Question: What I want my app to do is to calculate an average and display it in a TextView.
I have a layout with two buttons (button0 and button1) and six TextViews. When I press one of the buttons, my app gets the count of the number of clicks it is pressed, and the same thing with the other button. And it also gets the count of the total number of clicks the two buttons are pressed. So if I divide the number of clicks button0 is pressed by the number of total clicks the two buttons are pressed and I multiply it by 100, I get the percentage clicks that button is pressed.
So this is the code:
'''
Button button0, button1;
int click_button0, click_button1;
@Override
public View onCreateView(LayoutInflater inflater, ViewGroup container,
Bundle savedInstanceState) {
View view = inflater.inflate(R.layout.fragment_fragment1, container, false);
final TextView times_0_tv = (TextView) view.findViewById(R.id.times_0);
final TextView percentage_0_tv = (TextView) view.findViewById(R.id.percentage_0);
final TextView times_1_tv = (TextView) view.findViewById(R.id.times_1);
final TextView percentage_1_tv = (TextView) view.findViewById(R.id.percentage_1);
final TextView total_clicks_tv = (TextView) view.findViewById(R.id.total_clicks);
button0 = (Button) view.findViewById(R.id.button0);
button1 = (Button) view.findViewById(R.id.button1);
button0.setOnClickListener(new View.OnClickListener() {
@Override
public void onClick(View v) {
click_button0 = click_button0 + 1;
total_clicks = click_button0 + click_button1;
total_clicks_tv.setText(String.valueOf(total_clicks));
if (click_button0 == 1) {
Toast.makeText(getActivity(), "Number 0 has apperared 1 time", Toast.LENGTH_SHORT).show();
} else {
Toast.makeText(getActivity(), "Number 0 has apperared " + click_button0 + " times", Toast.LENGTH_SHORT).show();
}
times_0_tv.setText(String.valueOf(click_button0));
times_1_tv.setText(String.valueOf(click_button1));
}
});
button1.setOnClickListener(new View.OnClickListener() {
@Override
public void onClick(View v) {
click_button1 = click_button1 + 1;
total_clicks = click_button0 + click_button1;
total_clicks_tv.setText(String.valueOf(total_clicks));
if (click_button1 == 1) {
Toast.makeText(getActivity(), "Number 1 has apperared 1 time", Toast.LENGTH_SHORT).show();
} else {
Toast.makeText(getActivity(), "Number 1 has apperared " + click_button1 + " times", Toast.LENGTH_SHORT).show();
}
times_0_tv.setText(String.valueOf(click_button0));
times_1_tv.setText(String.valueOf(click_button1));
}
});
times_0_tv.addTextChangedListener(new TextWatcher() {
@Override
public void beforeTextChanged(CharSequence s, int start, int count, int after) {
}
@Override
public void onTextChanged(CharSequence s, int start, int before, int count) {
}
@Override
public void afterTextChanged(Editable s) {
String times0String = times_0_tv.getText().toString();
String times1String = times_1_tv.getText().toString();
String totaltimesString = total_clicks_tv.getText().toString();
// convert the String into a double
if (times0String.length() > 0) {
click_button0 = (int) Double.parseDouble(times0String);
}
if (times1String.length() > 0) {
click_button1 = (int) Double.parseDouble(times1String);
}
if (totaltimesString.length() > 0) {
total_clicks = (int) Double.parseDouble(totaltimesString);
}
// calculate re
double percent0calc = calc_percent0();
// set the label for re1Text
percentage_0_tv.setText(Double.toString(percent0calc));
}
});
times_1_tv.addTextChangedListener(new TextWatcher() {
@Override
public void beforeTextChanged(CharSequence s, int start, int count, int after) {
}
@Override
public void onTextChanged(CharSequence s, int start, int before, int count) {
}
@Override
public void afterTextChanged(Editable s) {
String times0String = times_0_tv.getText().toString();
String times1String = times_1_tv.getText().toString();
String totaltimesString = total_clicks_tv.getText().toString();
// convert the String into a double
if (times0String.length() > 0) {
click_button0 = (int) Double.parseDouble(times0String);
}
if (times1String.length() > 0) {
click_button1 = (int) Double.parseDouble(times1String);
}
if (totaltimesString.length() > 0) {
total_clicks = (int) Double.parseDouble(totaltimesString);
}
// calculate re
double percent1calc = calc_percent1();
// set the label for re1Text
percentage_1_tv.setText(Double.toString(percent1calc));
}
});
}
double calc_percent0() {
return click_button0/total_clicks;
}
double calc_percent1() {
return click_button1/total_clicks;
}
'''
Here is a screenshot of the layout:

I have deleted implemention of TextWatcher and I have added some lines to the code. It is working fine when I click button0 because it shows the percentage of clicks is 100%, but the moment I click button1, both percentages turn 0, and I don't get any percentage. It seems there is a problem when passing the value of the total clicks to the percentage calc.
Here is the code now for the Fragment:
'''
Button button0, button1;
int click_button0, click_button1;
@Override
public View onCreateView(LayoutInflater inflater, ViewGroup container,
Bundle savedInstanceState) {
View view = inflater.inflate(R.layout.fragment_fragment1, container, false);
final TextView times_0_tv = (TextView) view.findViewById(R.id.times_0);
final TextView percentage_0_tv = (TextView) view.findViewById(R.id.percentage_0);
final TextView times_1_tv = (TextView) view.findViewById(R.id.times_1);
final TextView percentage_1_tv = (TextView) view.findViewById(R.id.percentage_1);
final TextView total_clicks_tv = (TextView) view.findViewById(R.id.total_clicks);
button0 = (Button) view.findViewById(R.id.button0);
button1 = (Button) view.findViewById(R.id.button1);
button0.setOnClickListener(new View.OnClickListener() {
@Override
public void onClick(View v) {
click_button0 = click_button0 + 1;
total_clicks = click_button0 + click_button1;
total_clicks_tv.setText(String.valueOf(total_clicks));
if (click_button0 == 1) {
Toast.makeText(getActivity(), "Number 0 has apperared 1 time", Toast.LENGTH_SHORT).show();
} else {
Toast.makeText(getActivity(), "Number 0 has apperared " + click_button0 + " times", Toast.LENGTH_SHORT).show();
}
times_0_tv.setText(String.valueOf(click_button0));
times_1_tv.setText(String.valueOf(click_button1));
percent0 = click_button0/total_clicks;
percentage_0_tv.setText(String.valueOf(percent0));
}
});
button1.setOnClickListener(new View.OnClickListener() {
@Override
public void onClick(View v) {
click_button1 = click_button1 + 1;
total_clicks = click_button0 + click_button1;
total_clicks_tv.setText(String.valueOf(total_clicks));
if (click_button1 == 1) {
Toast.makeText(getActivity(), "Number 1 has apperared 1 time", Toast.LENGTH_SHORT).show();
} else {
Toast.makeText(getActivity(), "Number 1 has apperared " + click_button1 + " times", Toast.LENGTH_SHORT).show();
}
times_0_tv.setText(String.valueOf(click_button0));
times_1_tv.setText(String.valueOf(click_button1));
percent1 = click_button1/total_clicks;
percentage_1_tv.setText(String.valueOf(percent1));
}
});
}
'''
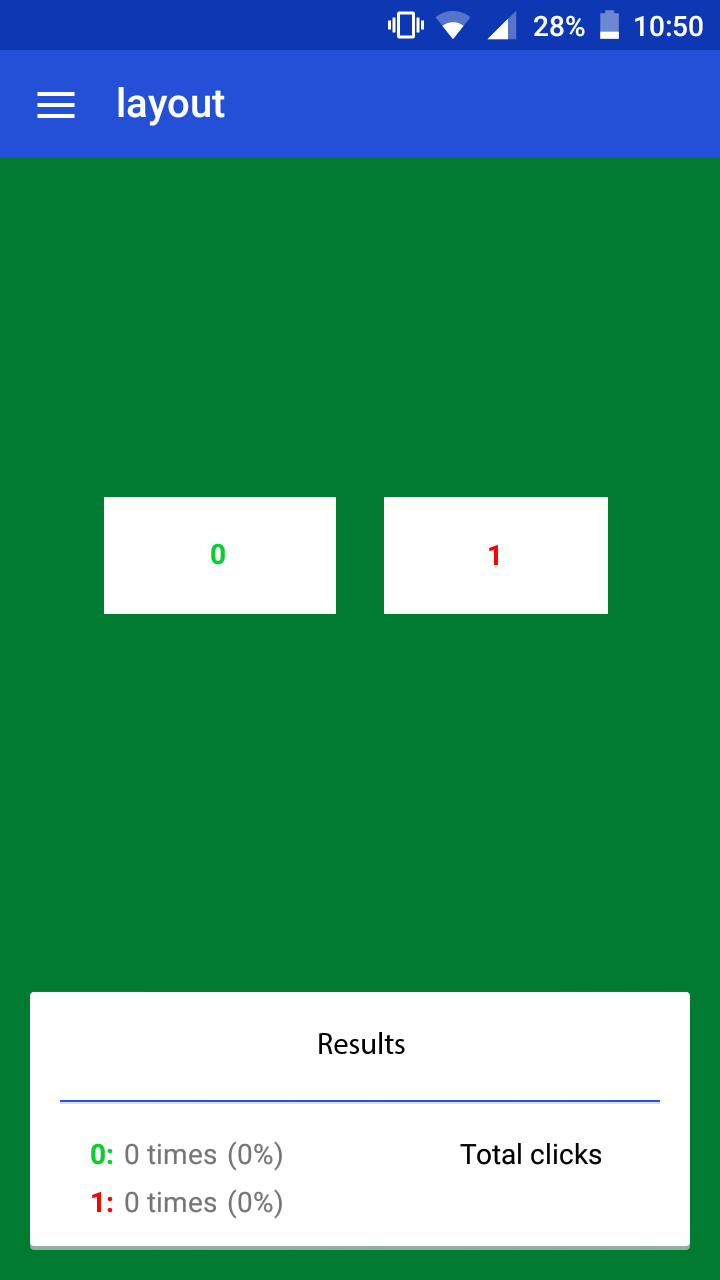
Answer: Why don't you just calculate and set the percentage in the buttons onClick? You want to update the percentage when the button is clicked, therefore the logic should be within the buttons OnClickListener, not the TextWatcher.
Also, instead of getting the values from your TextViews, use the variables you already have: 'int click_button0, click_button1;'
Do the calculation in the onClick using the variables values and then set the TextViews value and it should work as intended.
Also, if you are going to try and parse a string as a number double, int etc you should surround it in a try catch in case of an exception. And in this case you should just use Integer.parseInt instead of using parseDouble and then casting it to an int.
Ah yep, that'd be because you are dividing an int by an int, so the result will also be an int. A quick fix is to cast one of the numbers to a float/double, and when you divide you will get a decimal number.
'((double) click_button0) / total_clicks;'
You should also update both percentages at the same time, seeing as one number changing affects the other.